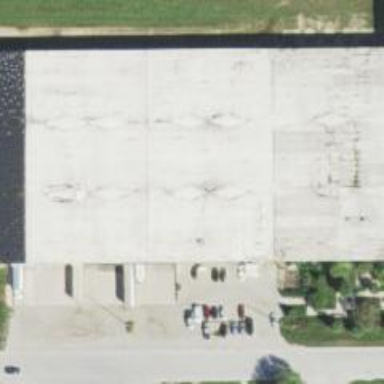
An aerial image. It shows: Commercial building.